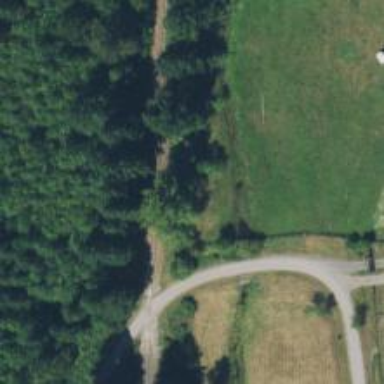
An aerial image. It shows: Culvert tunnel.